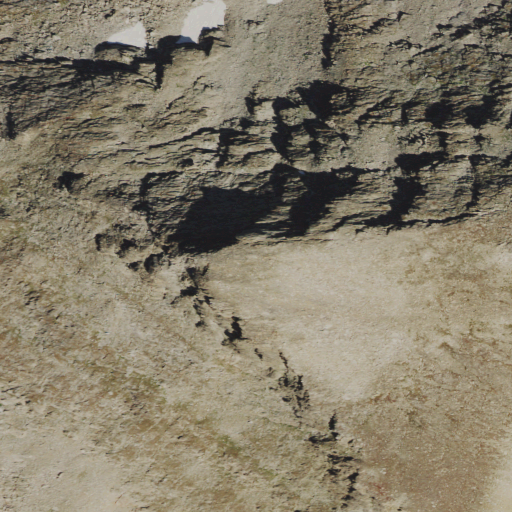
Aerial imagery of mountain in Wyoming named Odyssey Peak containing grassland and barren land